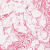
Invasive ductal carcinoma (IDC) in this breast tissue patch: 0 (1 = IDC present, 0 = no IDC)